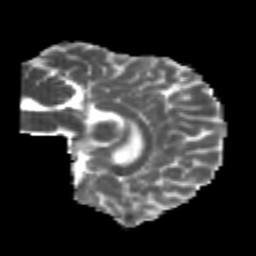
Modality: MD
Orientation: sagittal
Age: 21
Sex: male
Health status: healthy
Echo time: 0.074 s